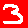
Digit: 3